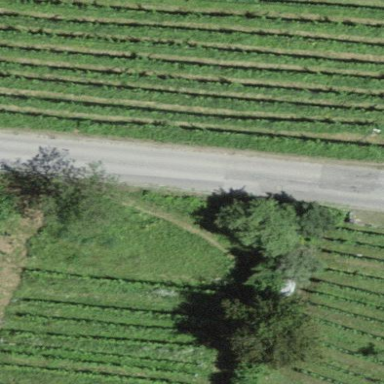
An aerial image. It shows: Vineyard.